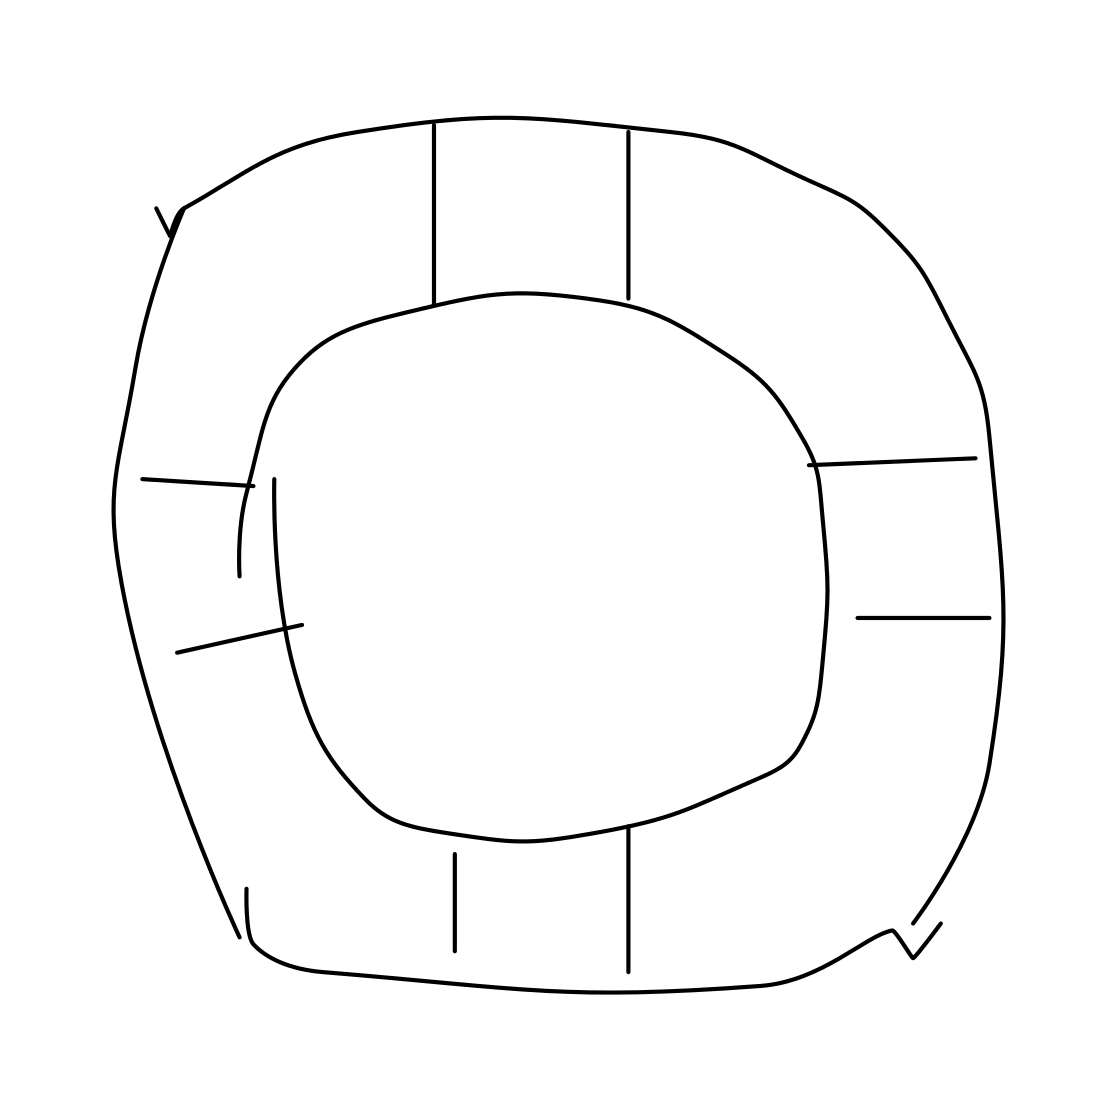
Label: ashtray